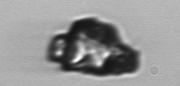
Label: Delphineis